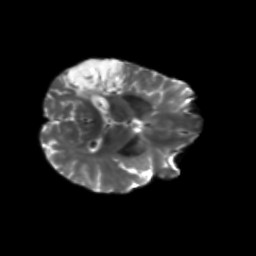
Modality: T2w
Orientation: axial
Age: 46
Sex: female
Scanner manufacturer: siemens
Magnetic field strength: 3 T
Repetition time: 5.25 s
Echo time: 0.08 s